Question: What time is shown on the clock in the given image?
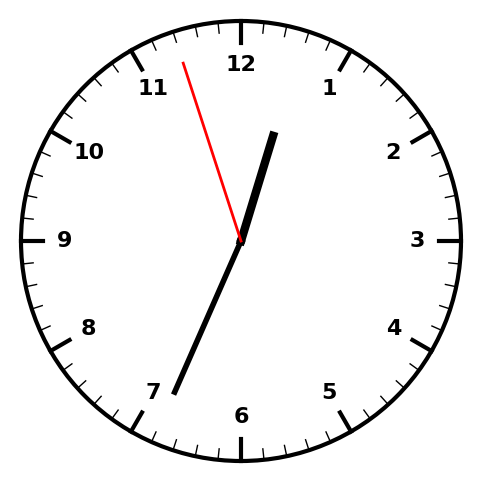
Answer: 12:33:57